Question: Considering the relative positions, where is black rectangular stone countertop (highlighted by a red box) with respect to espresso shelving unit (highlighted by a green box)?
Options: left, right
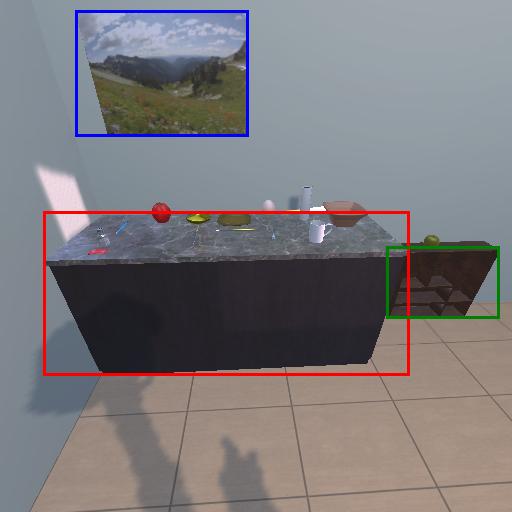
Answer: left